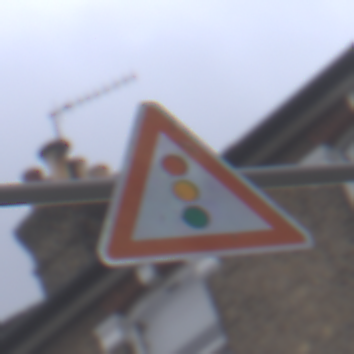
Verkehrszeichen: Lichtzeichenanlage
Umgebung: Outdoor, Urban
Tageszeit: MorningAfternoon
Wetter: Overcast
Licht: Natural
Jahreszeit: NotSpecified
Kontrast: LowContrast